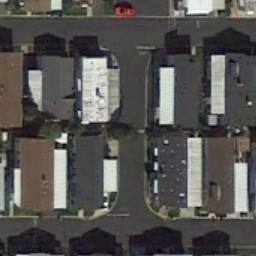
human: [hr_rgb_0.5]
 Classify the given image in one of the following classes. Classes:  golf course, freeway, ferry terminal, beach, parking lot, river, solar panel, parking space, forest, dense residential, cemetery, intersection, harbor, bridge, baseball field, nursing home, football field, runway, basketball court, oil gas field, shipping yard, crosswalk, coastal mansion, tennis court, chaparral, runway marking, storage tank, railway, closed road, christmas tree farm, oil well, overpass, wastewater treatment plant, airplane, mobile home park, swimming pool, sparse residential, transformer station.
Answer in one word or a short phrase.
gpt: mobile home park